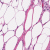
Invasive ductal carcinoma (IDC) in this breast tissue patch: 0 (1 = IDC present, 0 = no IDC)